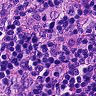
Metastatic tissue present: yes